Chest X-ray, PA view. Patient: 45 years old, sex F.
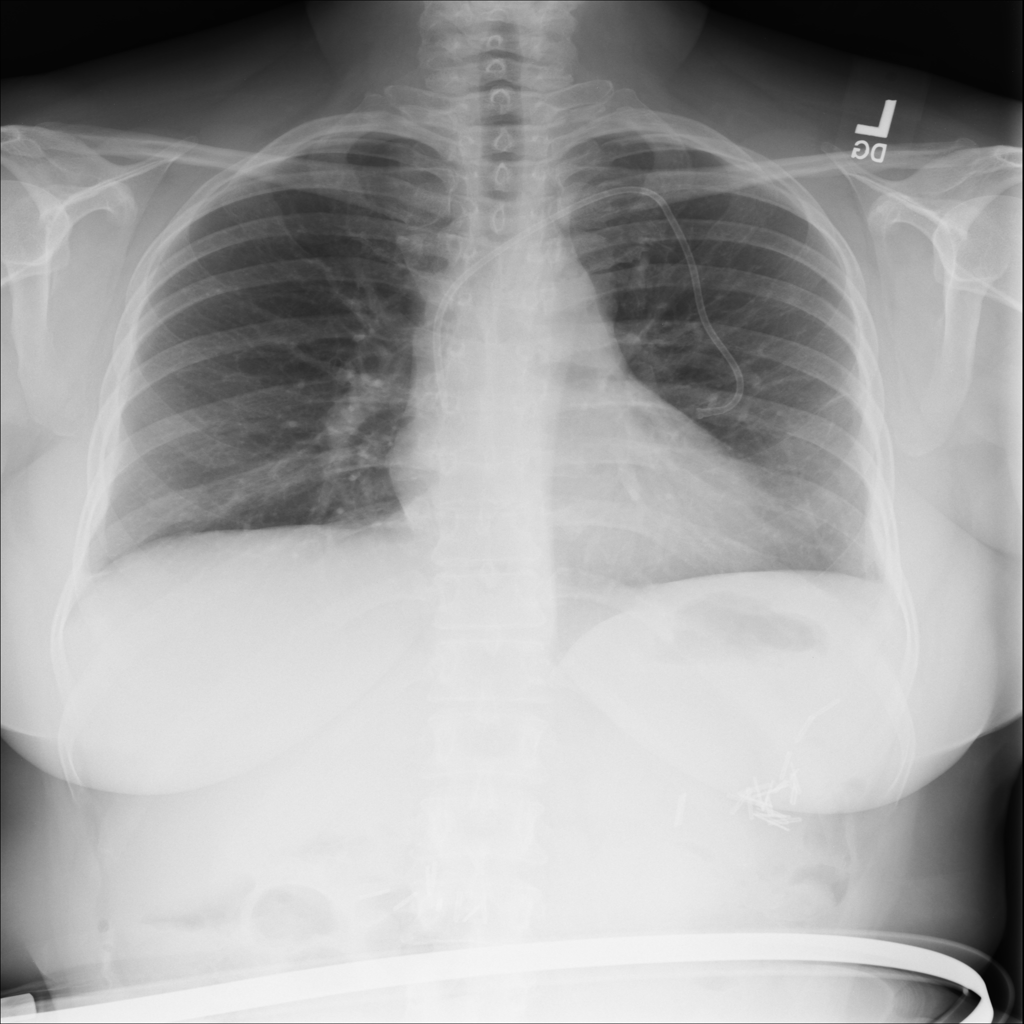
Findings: Atelectasis